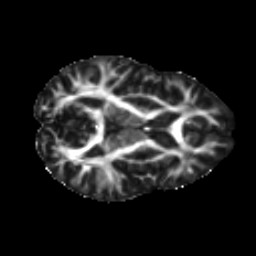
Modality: FA
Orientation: axial
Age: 23
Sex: female
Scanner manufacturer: ge
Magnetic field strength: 3 T
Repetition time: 7.8 s
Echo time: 0.061 s